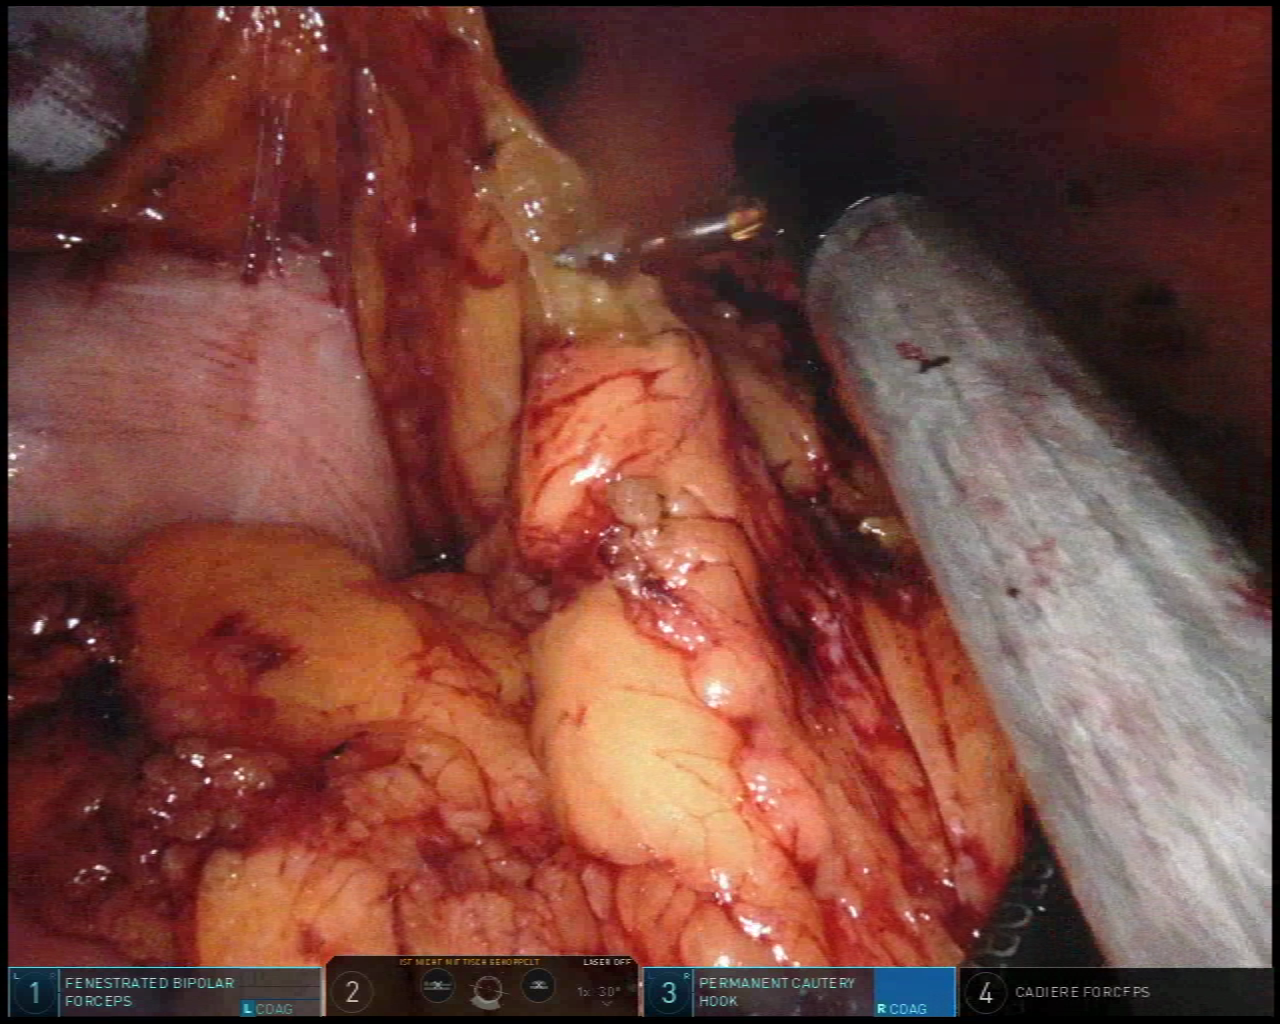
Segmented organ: stomach
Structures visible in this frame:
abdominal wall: yes
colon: no
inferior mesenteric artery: no
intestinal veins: no
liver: no
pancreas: no
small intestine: no
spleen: no
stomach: yes
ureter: no
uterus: no
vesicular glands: no